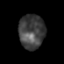
Tissue: prostate
Cell type: Myeloid cells
Senescence score: 0.3438
Nuclear area (px): 868
Mean DAPI intensity: 66.009